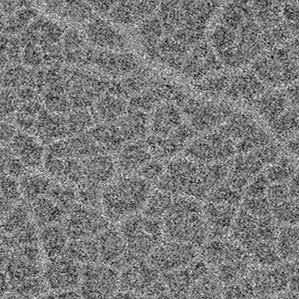
Label: frost